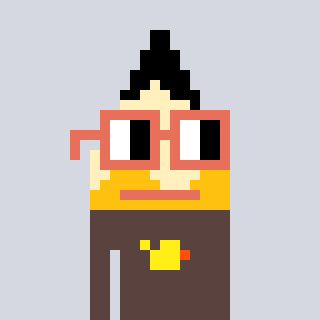
a pixel art character with square orange glasses, a pencil-shaped head and a darkbrown-colored body on a cool background